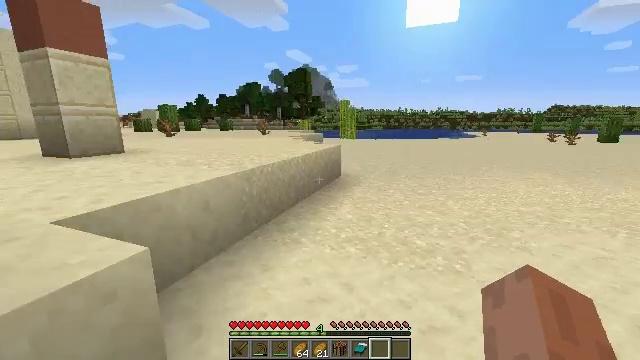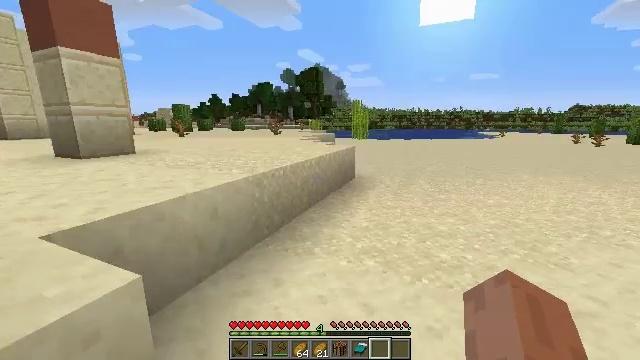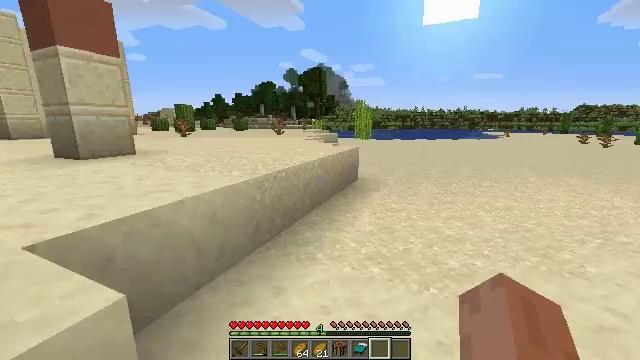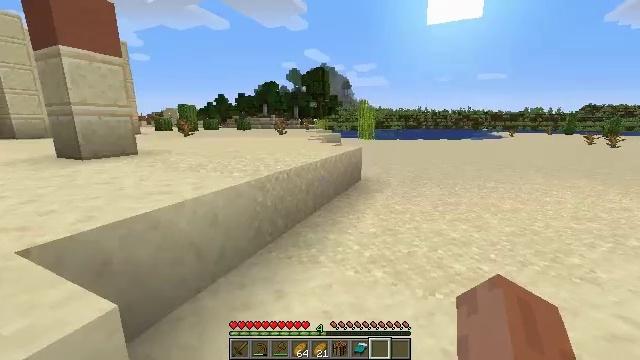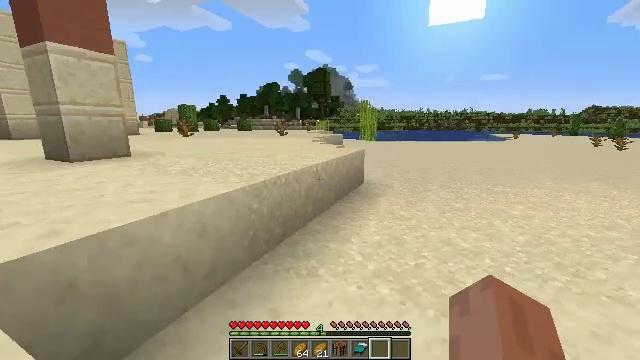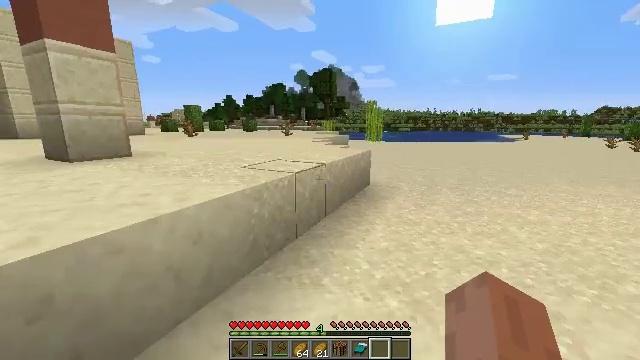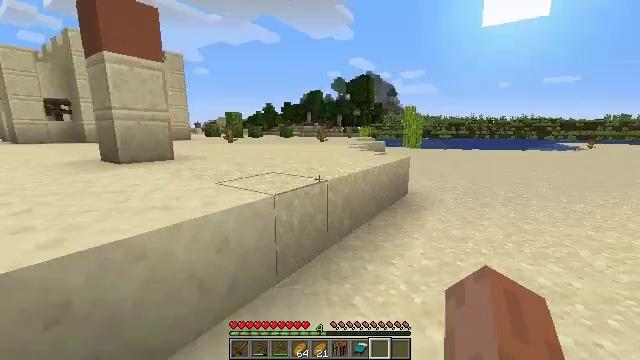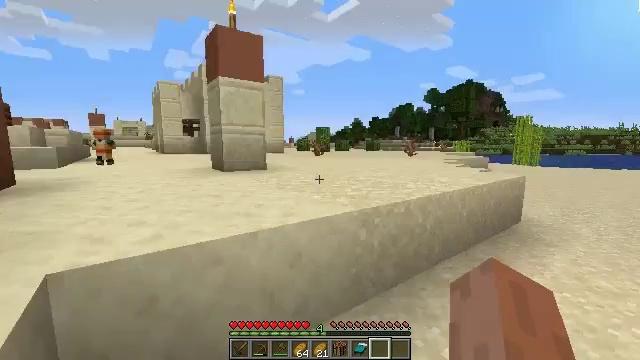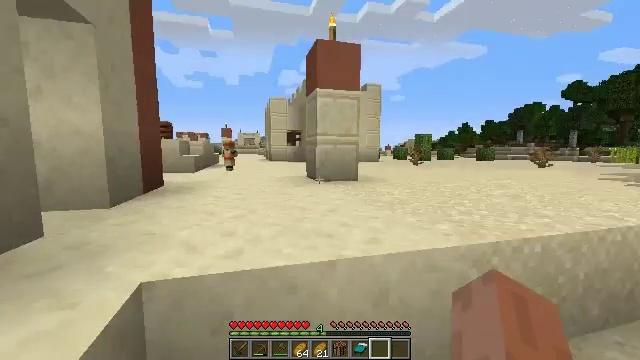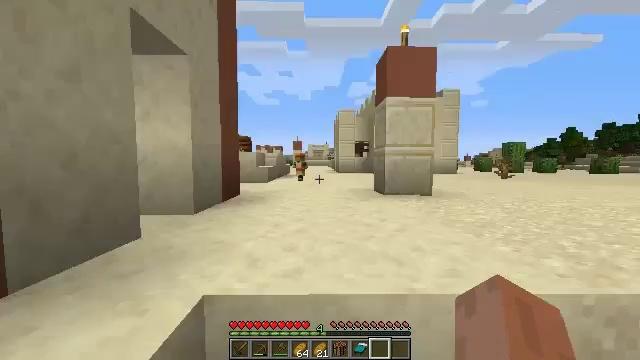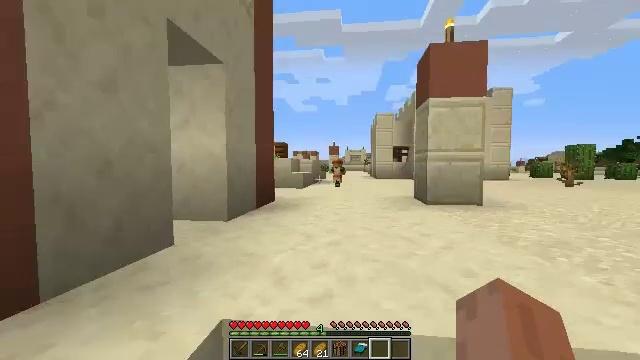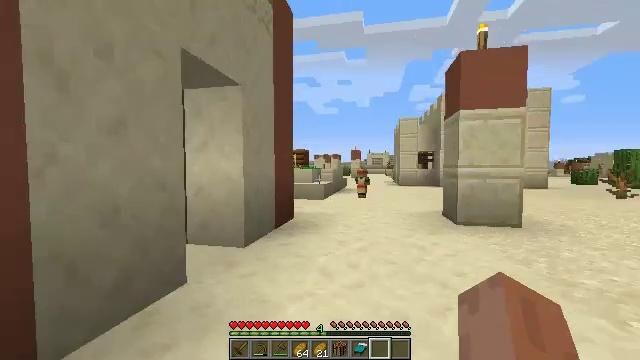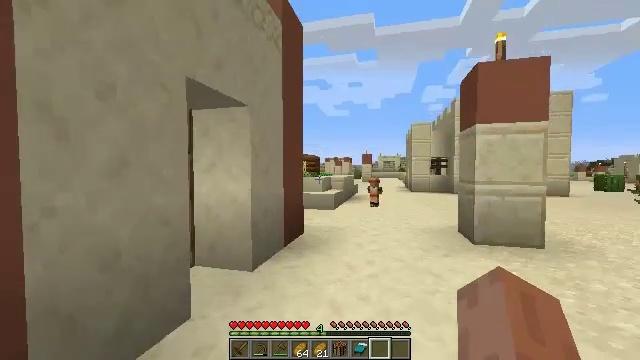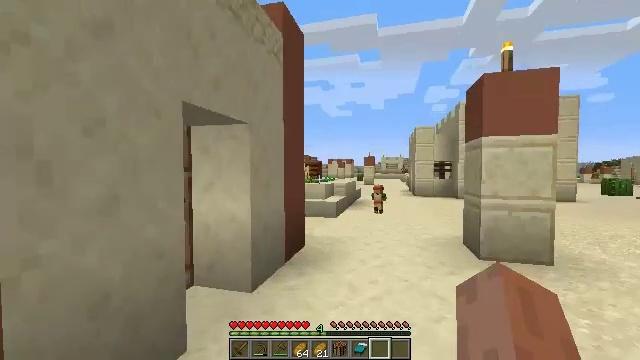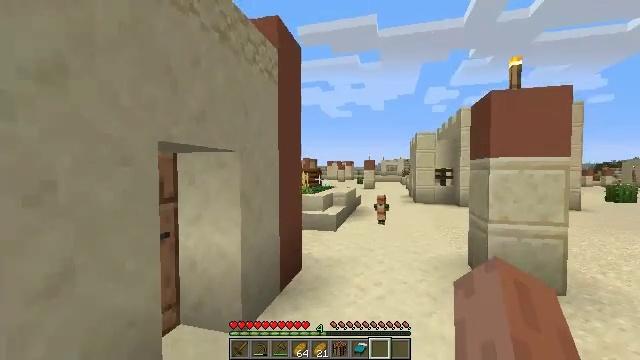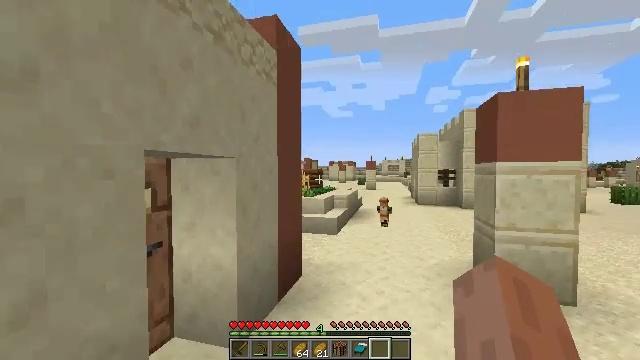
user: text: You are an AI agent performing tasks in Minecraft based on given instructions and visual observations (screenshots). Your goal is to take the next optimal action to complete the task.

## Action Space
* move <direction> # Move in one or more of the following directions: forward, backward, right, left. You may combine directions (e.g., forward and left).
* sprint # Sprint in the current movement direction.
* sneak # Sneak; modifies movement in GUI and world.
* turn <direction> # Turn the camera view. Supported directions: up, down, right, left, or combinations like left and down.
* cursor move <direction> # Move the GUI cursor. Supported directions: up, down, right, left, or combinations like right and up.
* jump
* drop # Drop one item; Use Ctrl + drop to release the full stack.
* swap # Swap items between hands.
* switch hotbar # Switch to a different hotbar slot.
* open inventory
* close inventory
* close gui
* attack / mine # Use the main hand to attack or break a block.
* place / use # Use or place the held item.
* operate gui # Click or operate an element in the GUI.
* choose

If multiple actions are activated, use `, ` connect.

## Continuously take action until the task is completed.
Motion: motion action
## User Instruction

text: Mine the blast furnace.
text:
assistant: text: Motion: move forward and move left, turn left
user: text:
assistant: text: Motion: move forward
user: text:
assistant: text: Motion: move forward
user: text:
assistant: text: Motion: move forward
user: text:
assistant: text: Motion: move forward, turn left
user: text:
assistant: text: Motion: move forward, turn left and up
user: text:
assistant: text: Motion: move forward, turn left and up
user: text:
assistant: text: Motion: move forward, turn left and up
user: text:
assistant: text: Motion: move forward, turn left and up
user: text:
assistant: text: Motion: move forward, turn left and up
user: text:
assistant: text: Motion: move forward, turn left, jump
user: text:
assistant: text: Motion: move forward, turn left, jump
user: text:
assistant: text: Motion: move forward, jump
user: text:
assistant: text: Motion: move forward, jump
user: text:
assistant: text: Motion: move forward, jump
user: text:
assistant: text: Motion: move forward
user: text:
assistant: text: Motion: move forward
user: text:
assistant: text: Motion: move forward
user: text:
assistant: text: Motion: move forward
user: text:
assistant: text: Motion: move forward
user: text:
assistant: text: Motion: move forward, sprint
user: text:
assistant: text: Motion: move forward, sprint
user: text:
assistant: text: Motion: move forward, sprint
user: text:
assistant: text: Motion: move forward and move right
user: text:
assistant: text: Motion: move forward and move right
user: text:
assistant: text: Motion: move forward and move right
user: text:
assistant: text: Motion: move forward and move right
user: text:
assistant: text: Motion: move forward and move right
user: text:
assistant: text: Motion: move forward and move right
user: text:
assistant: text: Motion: move forward, sprint